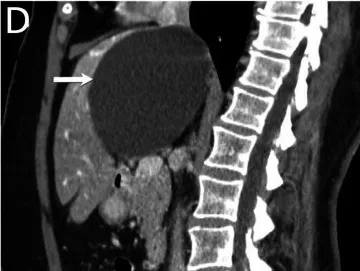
Abdominal CT scan. CT images of the abdomen show a large circumscribed hypoattenuating cystic structure (white arrows) within the caudate lobe of the liver measuring up to 10.7 cm, causing a significant mass effect on the surrounding structures, including the IVC (black arrow) and hepatic veins. There is a background of moderate hepatic steatosis. No vascular invasion or lymphadenopathy.
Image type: radiology (ct)